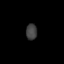
Tissue: lung
Cell type: Fibroblasts
Senescence score: 0.1586
Nuclear area (px): 172
Mean DAPI intensity: 64.523